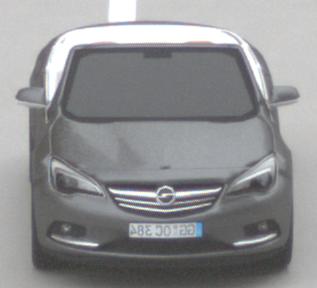
Make: Opel
Model: Cascada 1.4 Turbo
Detailed model: Cascada
Model produced from: 2013/03
Model produced until: 2015/01
Doors: 2
Color: gray
Road condition: dry road
Daytime: midday
Contrast: low contrast